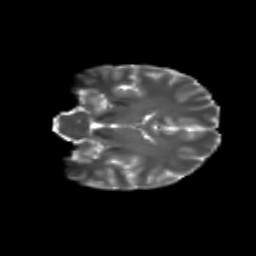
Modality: T2w
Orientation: coronal
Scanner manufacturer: siemens
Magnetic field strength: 3 T
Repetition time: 9.2 s
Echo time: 0.084 s